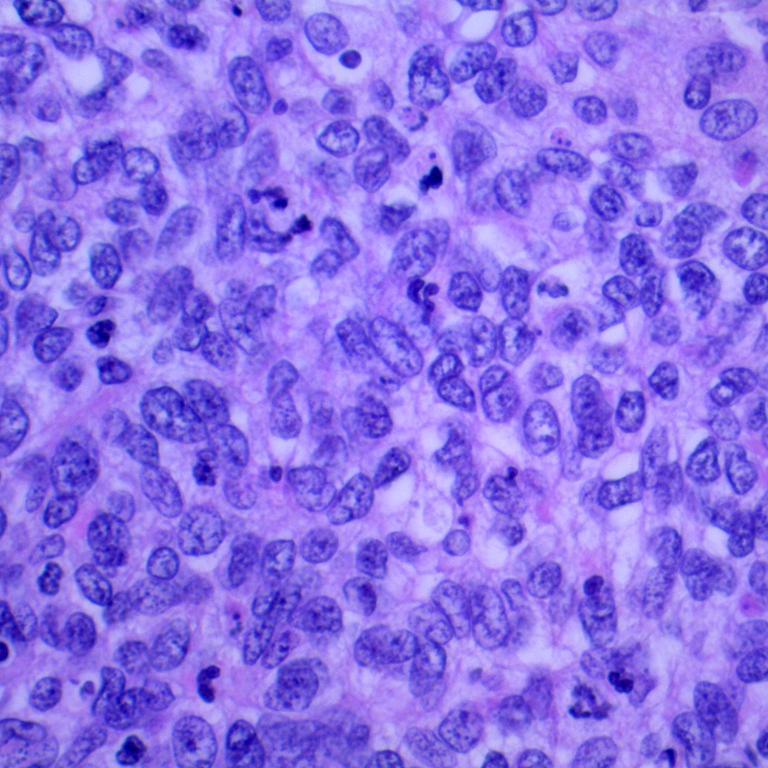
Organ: lung
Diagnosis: squamous carcinomas